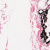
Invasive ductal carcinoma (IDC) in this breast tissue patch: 0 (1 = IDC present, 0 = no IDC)